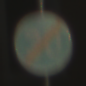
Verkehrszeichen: EndeMindestgeschwindigkeit
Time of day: Midday
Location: Outdoor (Urban)
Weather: Clear
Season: NotSpecified
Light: Natural